Interaction volume radius: 10 \u00c5
Interaction volume height: 10 \u00c5
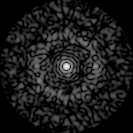
Disorder parameter: 0.8359